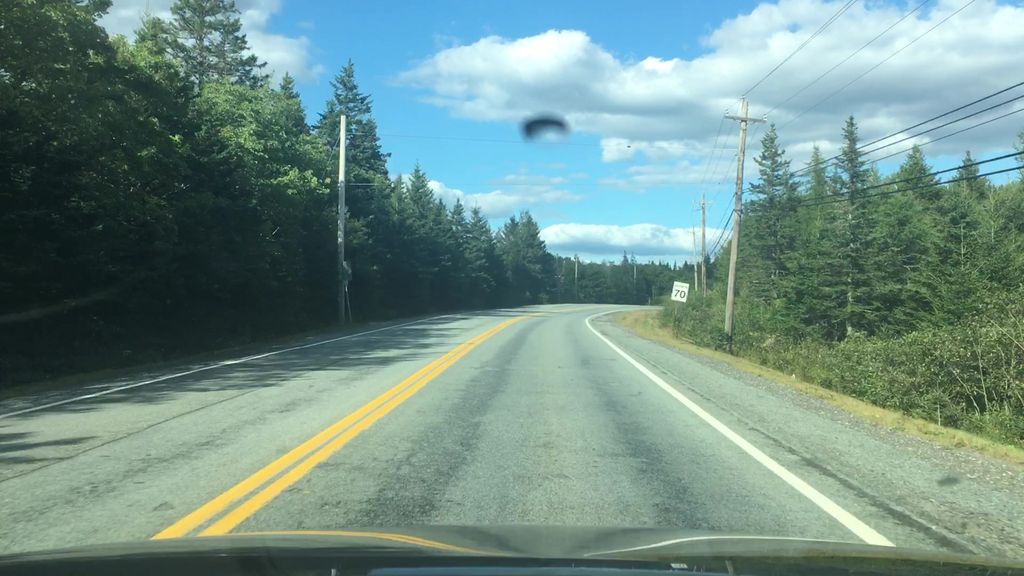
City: halifax